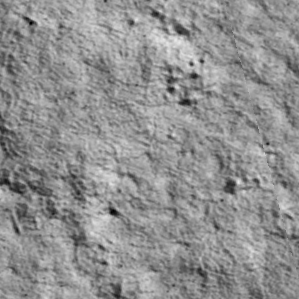
Label: non_frost